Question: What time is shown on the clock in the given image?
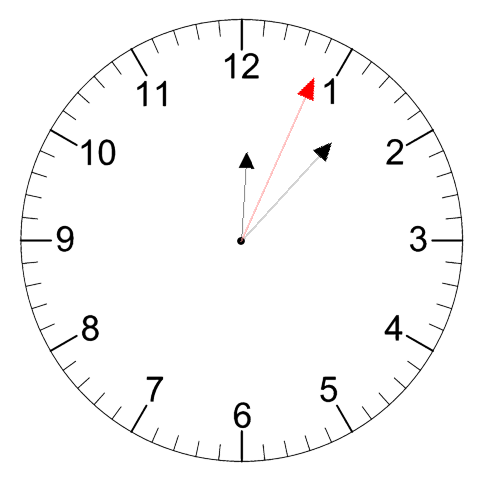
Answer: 12:07:04